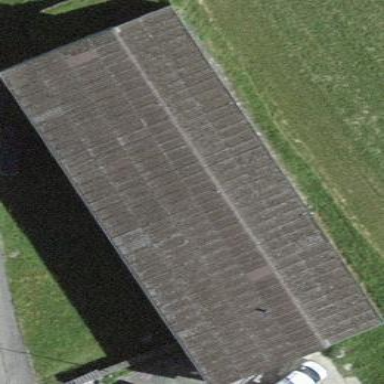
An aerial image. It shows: School building.